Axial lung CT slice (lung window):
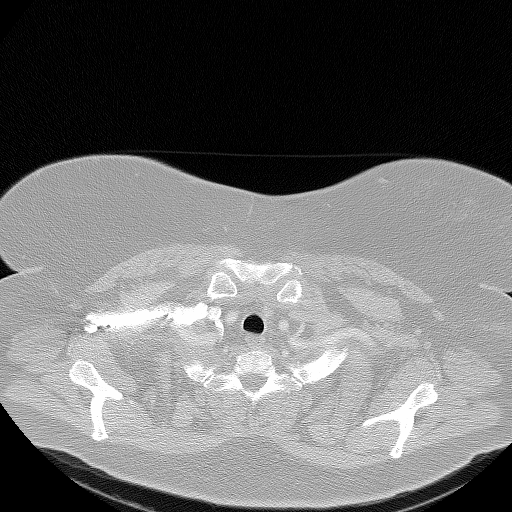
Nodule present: no